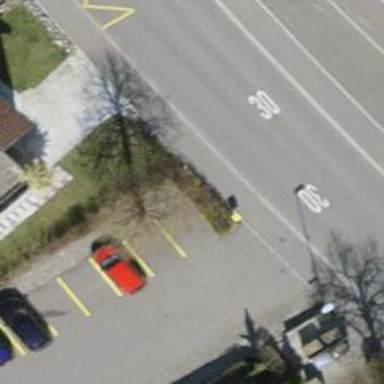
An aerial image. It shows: Post box.